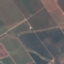
Label: PermanentCrop